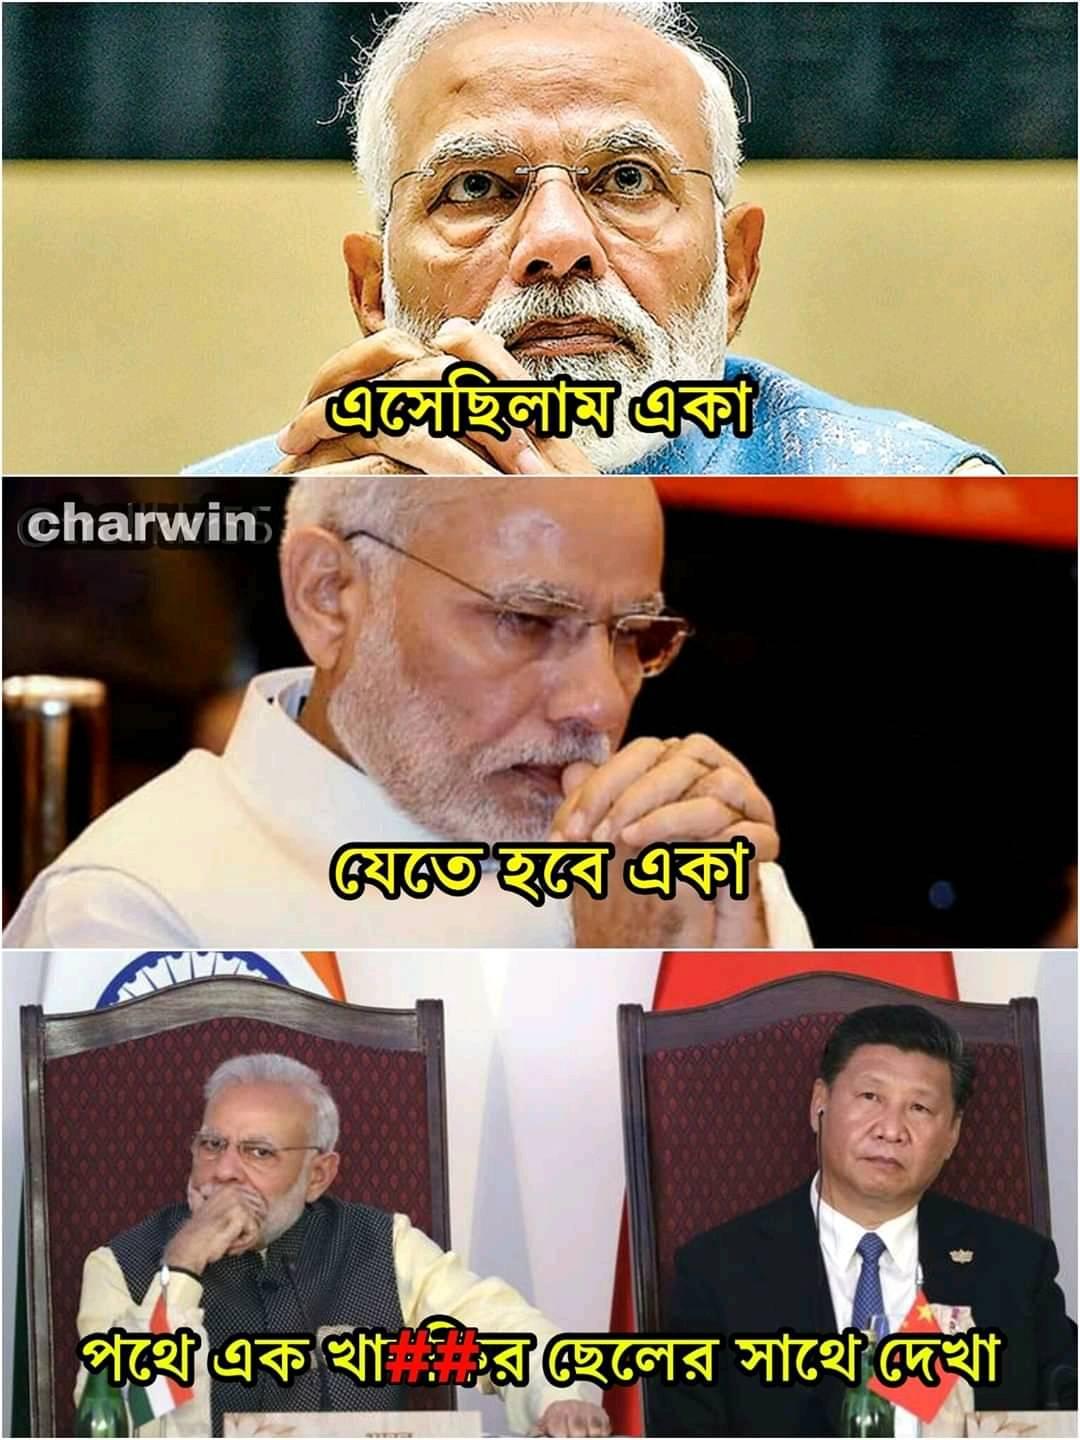
Caption: এসেছিলাম একা       যেতে হবে একা    পথে এক খা##র ছেলের সাথে দেখা
Label: hate